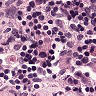
Metastatic tissue present: no